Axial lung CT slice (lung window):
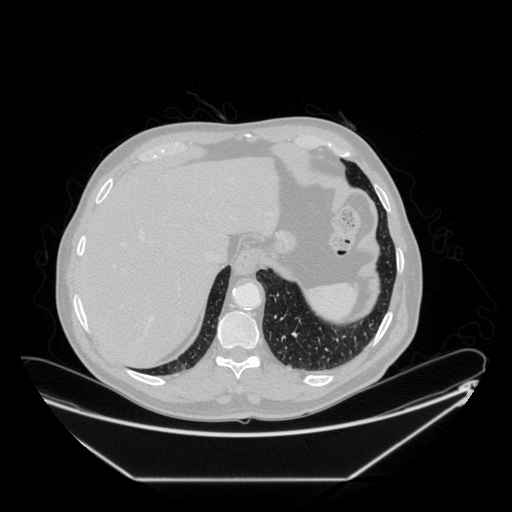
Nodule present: no